Field crop: maize
Growth stage: 2
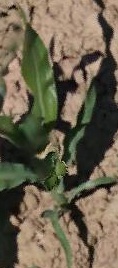
Species: maize